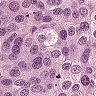
Metastatic tissue present: yes